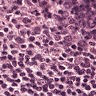
Metastatic tissue present: no